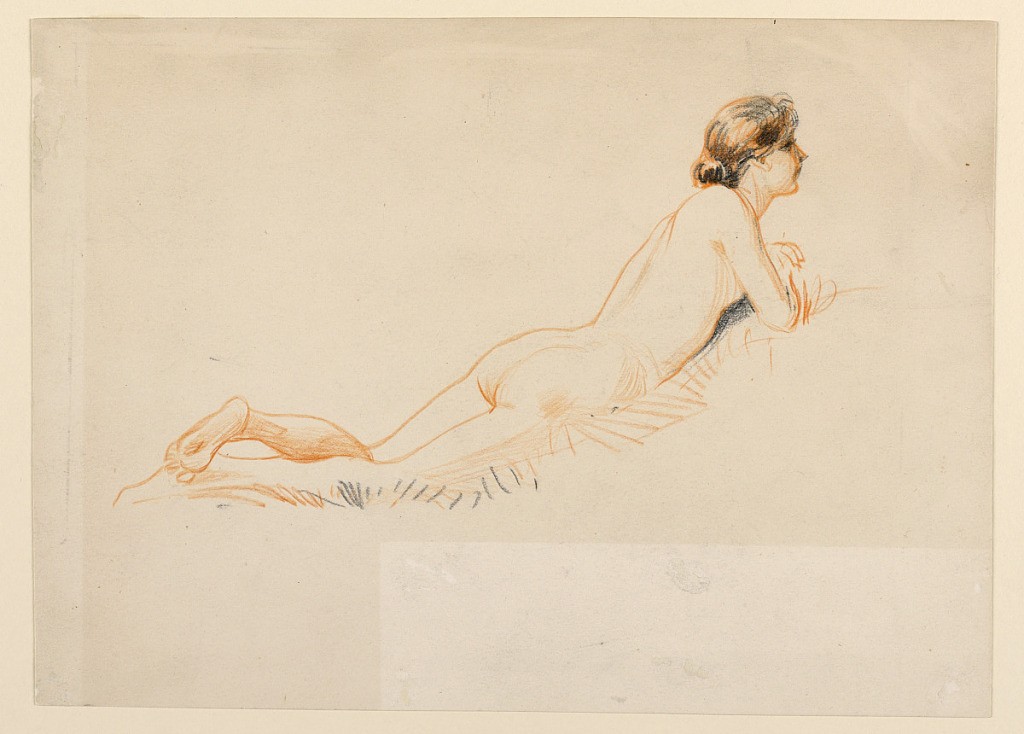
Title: Female Nude, Resting on Grass
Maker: James Wells Champney, American, 1843–1903
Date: ca. 1890
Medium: Red and black crayon on paper
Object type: Drawing
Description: Nude female figure lying on grass, front down, resting on elbows.